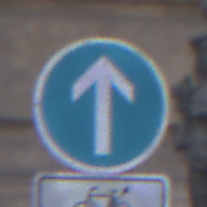
Verkehrszeichen: VorgeschriebeneFahrtrichtungGeradeaus
Zusatzzeichen unten: EinspurigeFahrzeugeFrei6
Umgebung: Outdoor, Urban
Tageszeit: SunriseSunset
Wetter: PartlyCloudy
Licht: Natural
Jahreszeit: NotSpecified
Kontrast: LowContrast